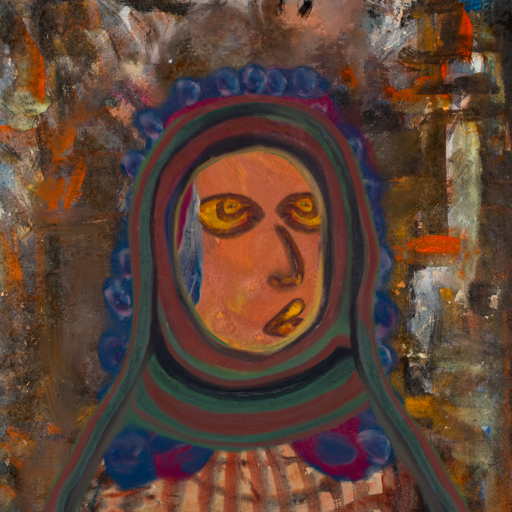
Background: GypsyQueen, Head And Neck Side: Mother_And_Son_Son, Face Side: Comrade, Bust: Orphan, Hair Side: Hill_Girl, Head Accessory: After_Raid_Scarf, Second Necklace: Blank, Necklace: Blank, Baby: Blank